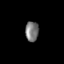
Tissue: prostate
Cell type: Endothelial cells
Senescence score: 0.689
Nuclear area (px): 261
Mean DAPI intensity: 121.724